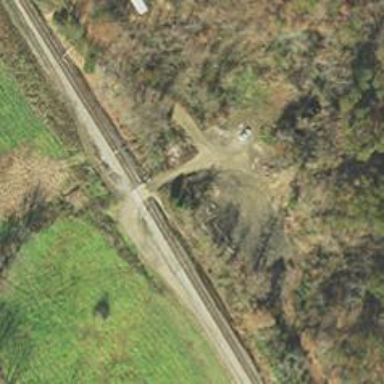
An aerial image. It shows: Railway level crossing.